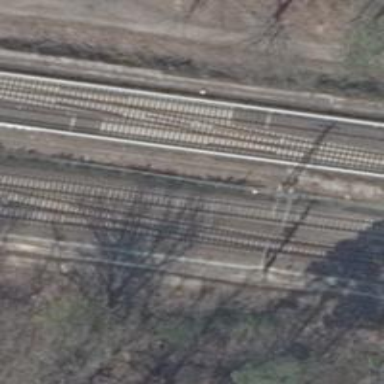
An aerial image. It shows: Railway track with contact lines for electrification.